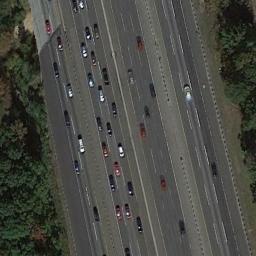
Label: freeway